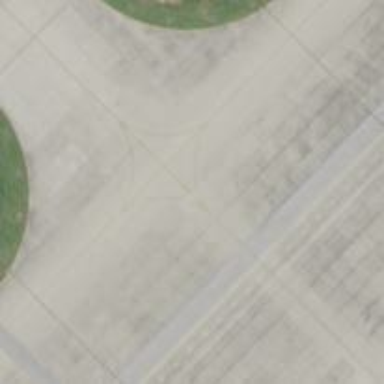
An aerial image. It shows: Image of taxiway at airport.